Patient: sex F, age 76
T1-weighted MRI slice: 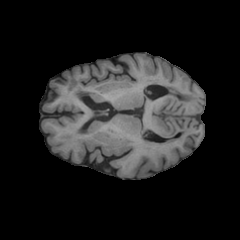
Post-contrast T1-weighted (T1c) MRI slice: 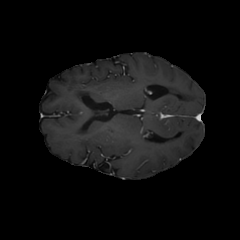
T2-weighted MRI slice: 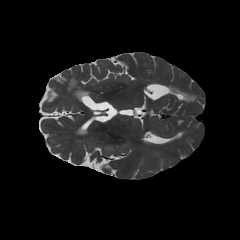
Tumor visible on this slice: no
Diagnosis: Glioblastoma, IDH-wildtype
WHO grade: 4